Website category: sports
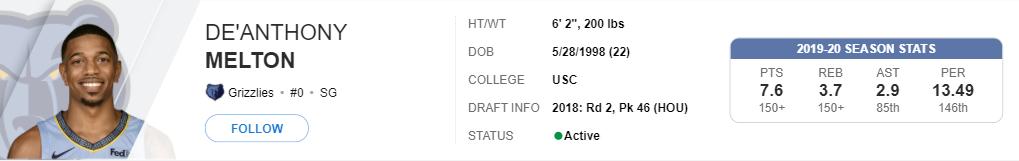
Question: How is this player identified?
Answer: De'Anthony Melton

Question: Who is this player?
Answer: De'Anthony Melton

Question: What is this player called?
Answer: De'Anthony Melton

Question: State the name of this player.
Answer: De'Anthony Melton

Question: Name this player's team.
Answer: Grizzlies

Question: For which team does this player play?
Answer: Grizzlies

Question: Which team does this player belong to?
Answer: Grizzlies

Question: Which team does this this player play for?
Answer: Grizzlies

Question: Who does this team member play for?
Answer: Grizzlies

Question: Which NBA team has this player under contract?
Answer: Grizzlies

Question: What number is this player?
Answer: #0

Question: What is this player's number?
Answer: #0

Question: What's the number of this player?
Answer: #0

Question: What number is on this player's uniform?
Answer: #0

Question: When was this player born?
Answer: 5/28/1998

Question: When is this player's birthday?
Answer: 5/28/1998

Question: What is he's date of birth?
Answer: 5/28/1998

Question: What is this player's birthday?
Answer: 5/28/1998

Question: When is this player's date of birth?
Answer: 5/28/1998

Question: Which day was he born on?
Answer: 5/28/1998

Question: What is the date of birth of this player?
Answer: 5/28/1998

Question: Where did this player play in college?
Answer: USC

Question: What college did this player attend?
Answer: USC

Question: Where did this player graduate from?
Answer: USC

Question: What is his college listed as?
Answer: USC

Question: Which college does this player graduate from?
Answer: USC

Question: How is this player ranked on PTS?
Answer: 7.6

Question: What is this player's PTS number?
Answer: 7.6

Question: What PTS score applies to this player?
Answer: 7.6

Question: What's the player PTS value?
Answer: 7.6

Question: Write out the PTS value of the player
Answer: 7.6

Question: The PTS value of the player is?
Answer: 7.6

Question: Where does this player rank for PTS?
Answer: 150+

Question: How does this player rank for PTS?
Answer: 150+

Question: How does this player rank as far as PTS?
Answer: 150+

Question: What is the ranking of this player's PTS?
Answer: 150+

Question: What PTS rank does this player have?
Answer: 150+

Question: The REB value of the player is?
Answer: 3.7

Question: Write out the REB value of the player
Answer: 3.7

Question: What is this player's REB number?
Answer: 3.7

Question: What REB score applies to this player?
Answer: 3.7

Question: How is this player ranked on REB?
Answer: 3.7

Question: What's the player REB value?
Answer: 3.7

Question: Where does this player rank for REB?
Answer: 150+

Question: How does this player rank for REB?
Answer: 150+

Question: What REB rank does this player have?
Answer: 150+

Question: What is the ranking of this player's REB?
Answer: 150+

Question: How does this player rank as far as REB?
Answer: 150+

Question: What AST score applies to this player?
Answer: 2.9

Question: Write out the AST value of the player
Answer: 2.9

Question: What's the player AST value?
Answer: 2.9

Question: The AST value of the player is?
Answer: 2.9

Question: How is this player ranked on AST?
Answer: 2.9

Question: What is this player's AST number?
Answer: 2.9

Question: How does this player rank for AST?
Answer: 85th

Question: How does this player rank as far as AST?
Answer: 85th

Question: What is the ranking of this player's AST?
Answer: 85th

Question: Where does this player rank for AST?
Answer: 85th

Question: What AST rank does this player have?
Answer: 85th

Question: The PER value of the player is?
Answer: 13.49

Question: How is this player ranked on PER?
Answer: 13.49

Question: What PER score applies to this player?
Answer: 13.49

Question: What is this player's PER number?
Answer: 13.49

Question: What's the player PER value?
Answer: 13.49